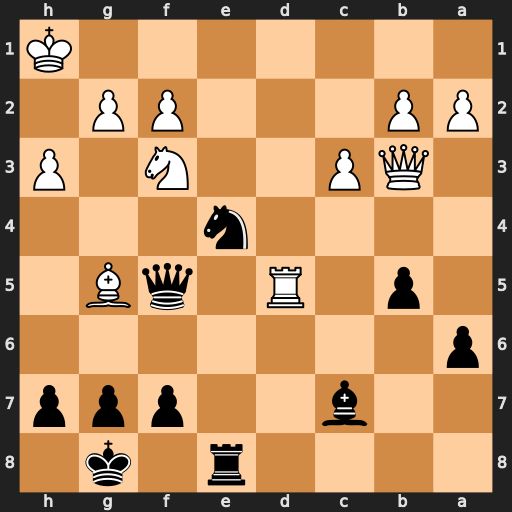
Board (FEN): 4r1k1/2b2ppp/p7/1p1R1qB1/4n3/1QP2N1P/PP3PP1/7K
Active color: b
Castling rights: -
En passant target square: -
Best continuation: Nxf2+ Kg1 Nxh3+